Question: I am customizing Oxwall notification plugin.
I am using Oxwall 1.7.0
I am trying to display notifications in User's dashboard page.
Currently the notification showing in top right bar with name as "Notifications".
I found out which file is responsible for displaying the content.
> ow_plugins/notifications/classes/console_bridge.php
I commented the below code in this file to hide the notification from top right bar.
'''
public function collectItems( BASE_CLASS_ConsoleItemCollector $event )
{
if ( !OW::getUser()->isAuthenticated() )
{
return;
}
/* Commented this code to hide the notification.
$item = new NOTIFICATIONS_CMP_ConsoleItem();
$event->addItem($item, 3);
*/
}
'''
But when we call the component in user's dashboard using the below code, It gives me error.
'''
$widgetService = BOL_ComponentAdminService::getInstance();
$widget = $widgetService->addWidget('NOTIFICATIONS_CMP_ConsoleItem', false);
$widgetPlace = $widgetService->addWidgetToPlace($widget, BOL_ComponentService::PLACE_DASHBOARD);
$widgetService->addWidgetToPosition($widgetPlace, BOL_ComponentService::SECTION_LEFT);
'''
Error Screenshot:
How to display the notifications in user-dashboard?
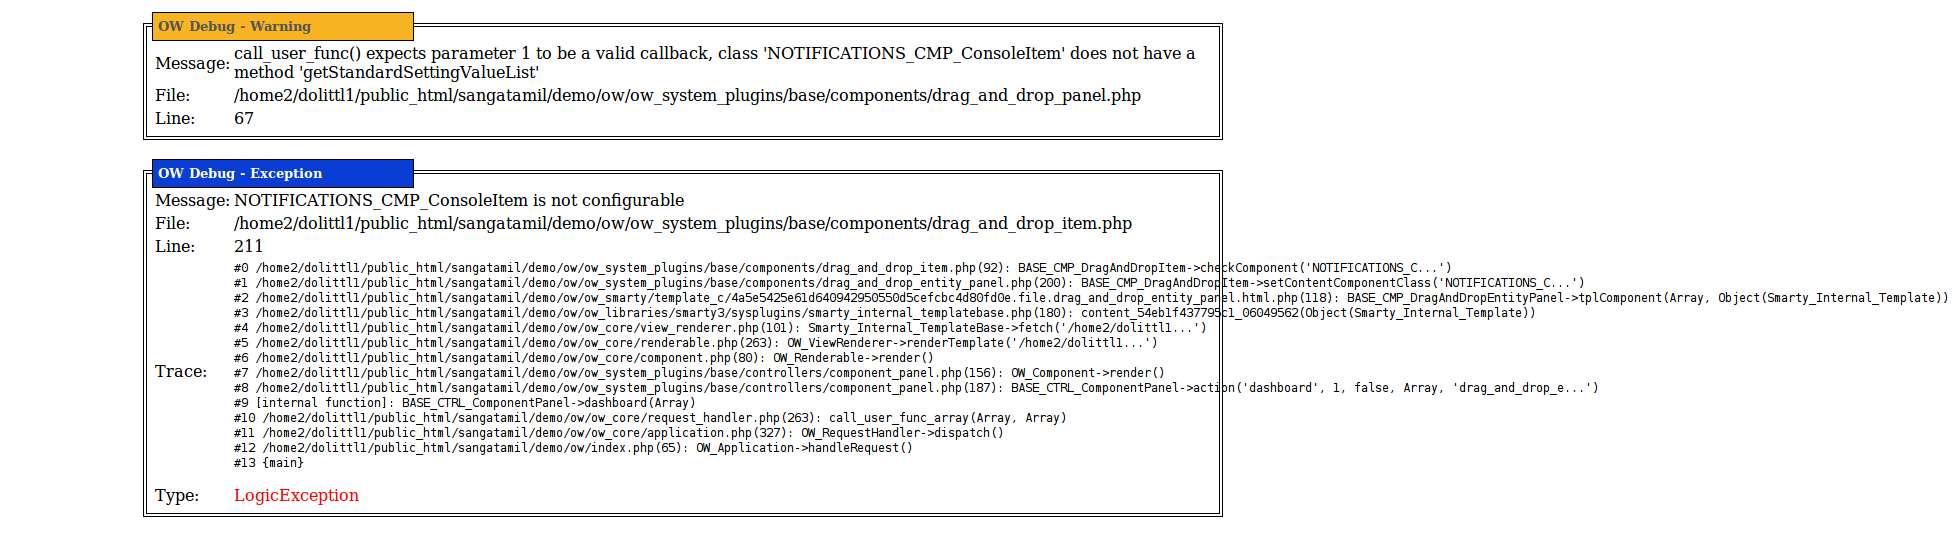
Answer: To display user's notification in user's dashboard page, follow the below code in Widget's construct.
'''
$this->service = NOTIFICATIONS_BOL_Service::getInstance();
$userid = OW::getUser()->getId();
$allNotificationCount = $this->service->findNotificationCount($userid); // Get the notifications of currently logged in user
$notifications = $this->service->findNotificationList($userid, time(), null, $allNotificationCount);
$notify_array = array();
$i=0;
foreach ( $notifications as $notification )
{
if(( $notification->entityType == "groups_wal" && $notification->entityId==$groupid ) || ( $notification->entityType == "status_comment" ) )
{
$itemEvent = new OW_Event('notifications.on_item_render', array(
'key' => 'notification_' . $notification->id,
'entityType' => $notification->entityType,
'entityId' => $notification->entityId,
'pluginKey' => $notification->pluginKey,
'userId' => $notification->userId,
'viewed' => (bool) $notification->viewed,
'data' => $notification->getData()
), $notification->getData());
OW::getEventManager()->trigger($itemEvent);
$notify_array[$i] = $itemEvent->getData();
$i++;
if ( empty($item) )
{
continue;
}
}
}
$this->assign('item', $notify_array);
'''
On Oxwall widget's view, add the below code
'''
{if !empty($item)}
<div class="ow_dashboard_content">
{foreach from=$item key='key' item='v'}
{$v}
{/foreach}
</div>
{else}
<div class="ow_content">No Items</div>
{/if}
<div class="clearfix"></div>
'''